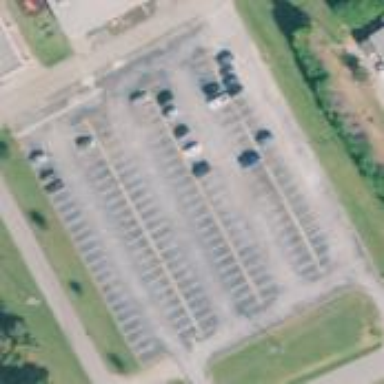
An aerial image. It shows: Parking area with surface.